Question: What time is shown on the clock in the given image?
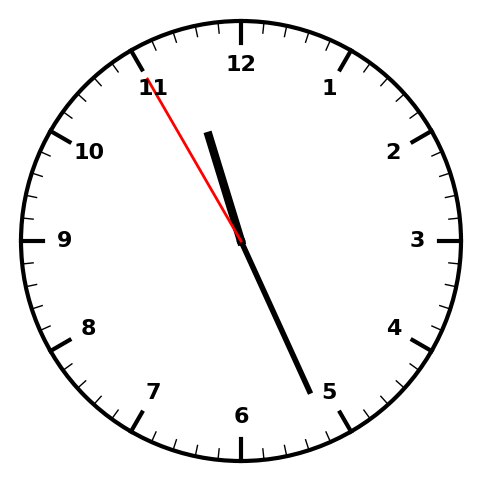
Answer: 11:25:55